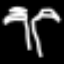
Label: palm tree